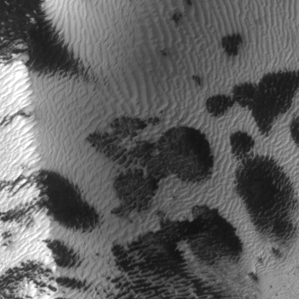
Label: frost